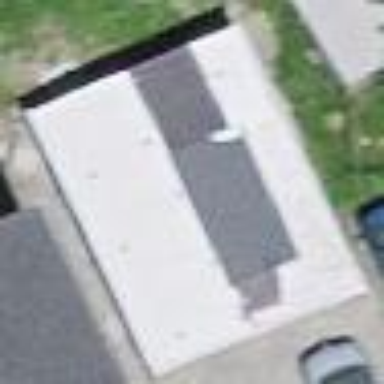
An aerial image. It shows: Garage building.